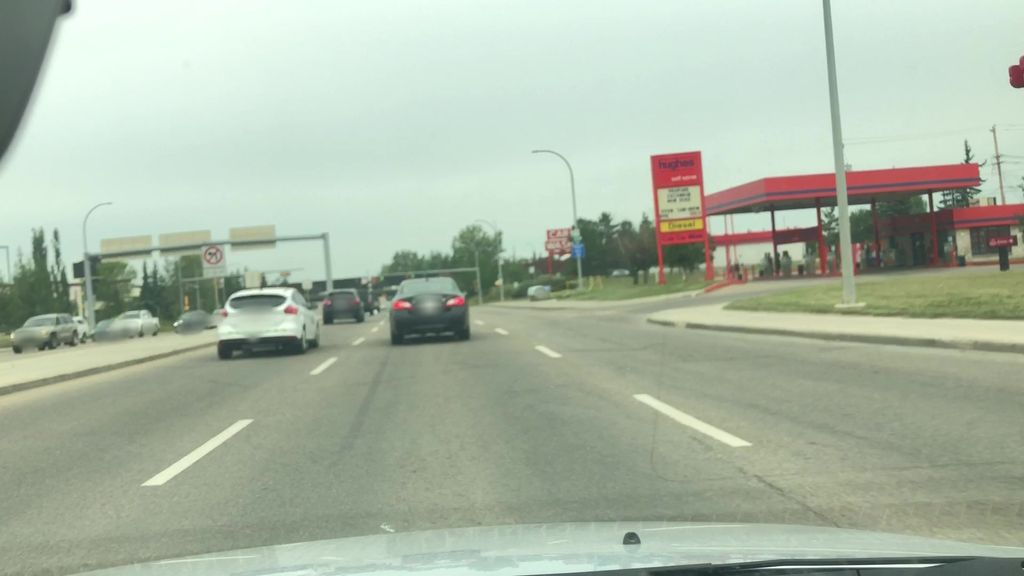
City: edmonton